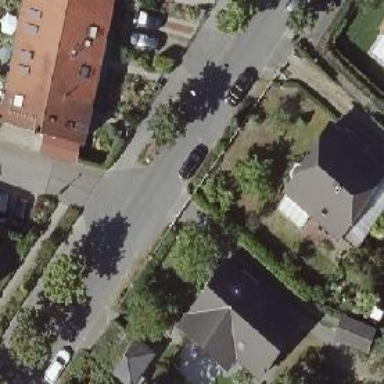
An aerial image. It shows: Smooth asphalt road in residential area.